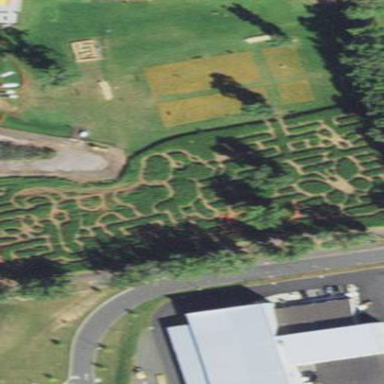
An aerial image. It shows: Maze attraction.